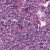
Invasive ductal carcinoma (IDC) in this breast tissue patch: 1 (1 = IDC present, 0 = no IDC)